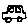
Label: car